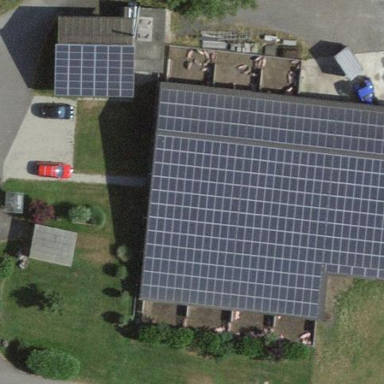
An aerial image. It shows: Solar power generator using photovoltaic panels.